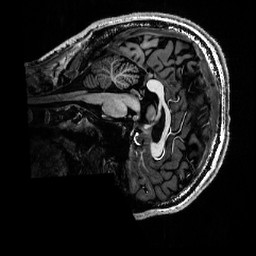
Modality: T1w
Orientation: sagittal
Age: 21
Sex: male
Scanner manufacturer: siemens
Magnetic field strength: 6.98 T
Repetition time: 6 s
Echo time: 0.00299 s